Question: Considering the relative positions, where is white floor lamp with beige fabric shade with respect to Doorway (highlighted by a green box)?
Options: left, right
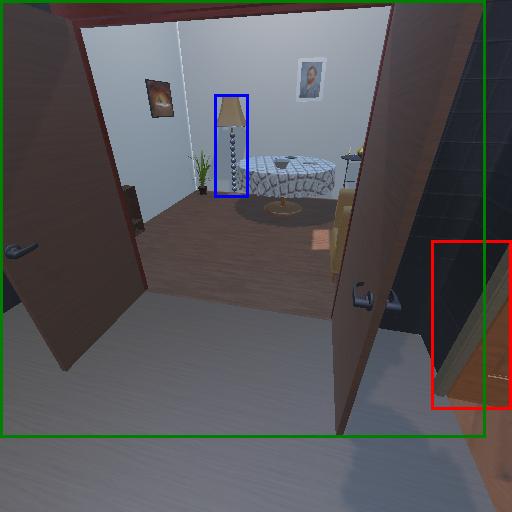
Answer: left